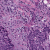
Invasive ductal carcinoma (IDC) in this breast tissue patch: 1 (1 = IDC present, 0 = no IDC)